Brain MRI, t2w sequence, axial 2D slice.
Patient: age 29, sex F, weight 95 kg, height 1.95 m
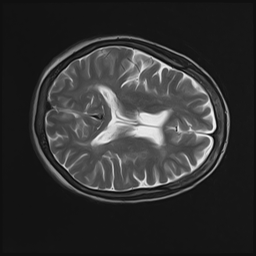